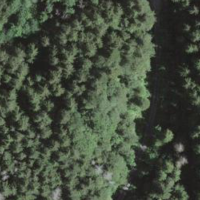
EUNIS habitat code: 43
Species observed at this site:
Petasites albus